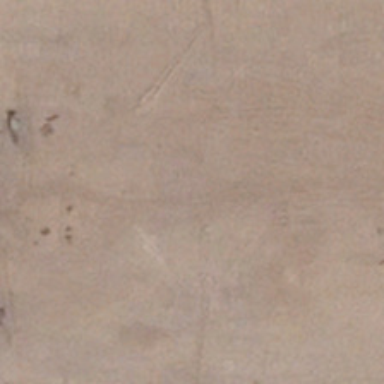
The bare land has not planted any plant .